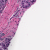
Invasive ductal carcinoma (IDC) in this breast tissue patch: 0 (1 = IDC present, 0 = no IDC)